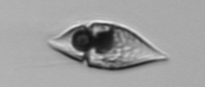
Label: Amphidinium